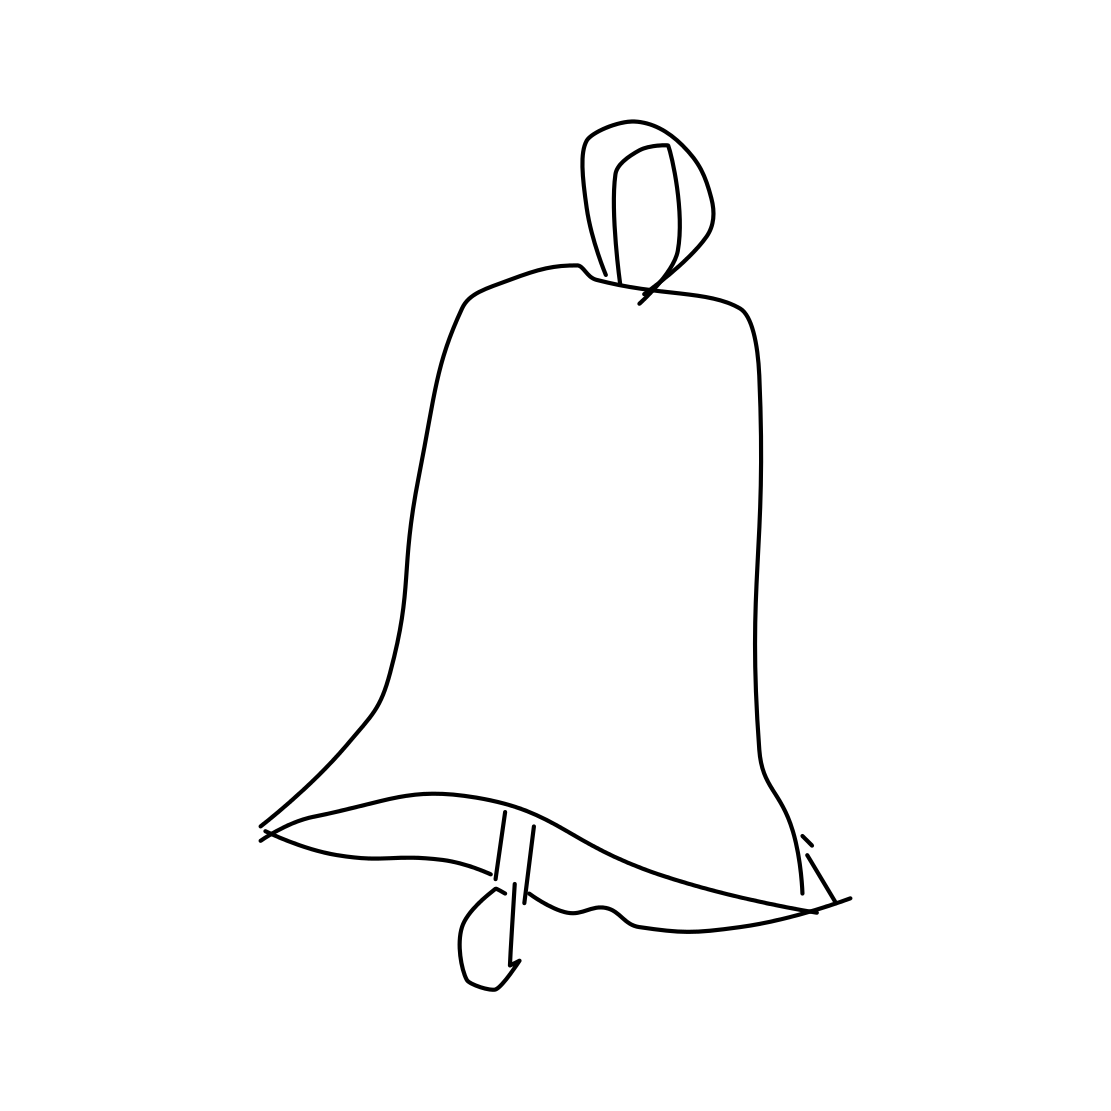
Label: bell